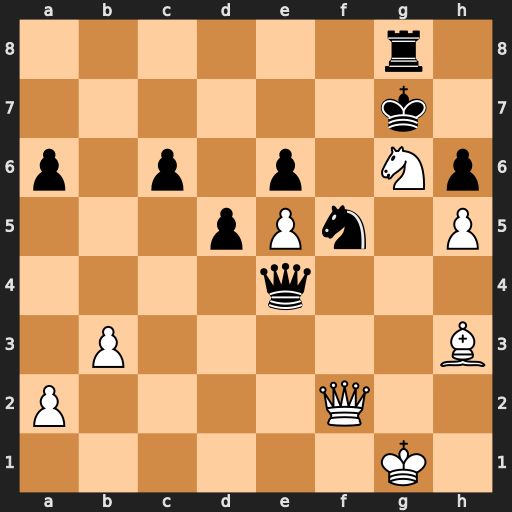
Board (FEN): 6r1/6k1/p1p1p1Np/3pPn1P/4q3/1P5B/P4Q2/6K1
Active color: w
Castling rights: -
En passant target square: -
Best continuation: Qa7+ Ne7 Qxe7#